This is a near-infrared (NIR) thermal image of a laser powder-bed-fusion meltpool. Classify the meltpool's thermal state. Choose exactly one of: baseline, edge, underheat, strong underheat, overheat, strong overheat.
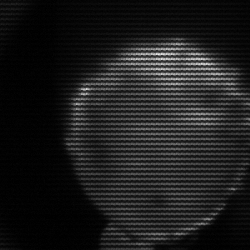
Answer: edge